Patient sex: M
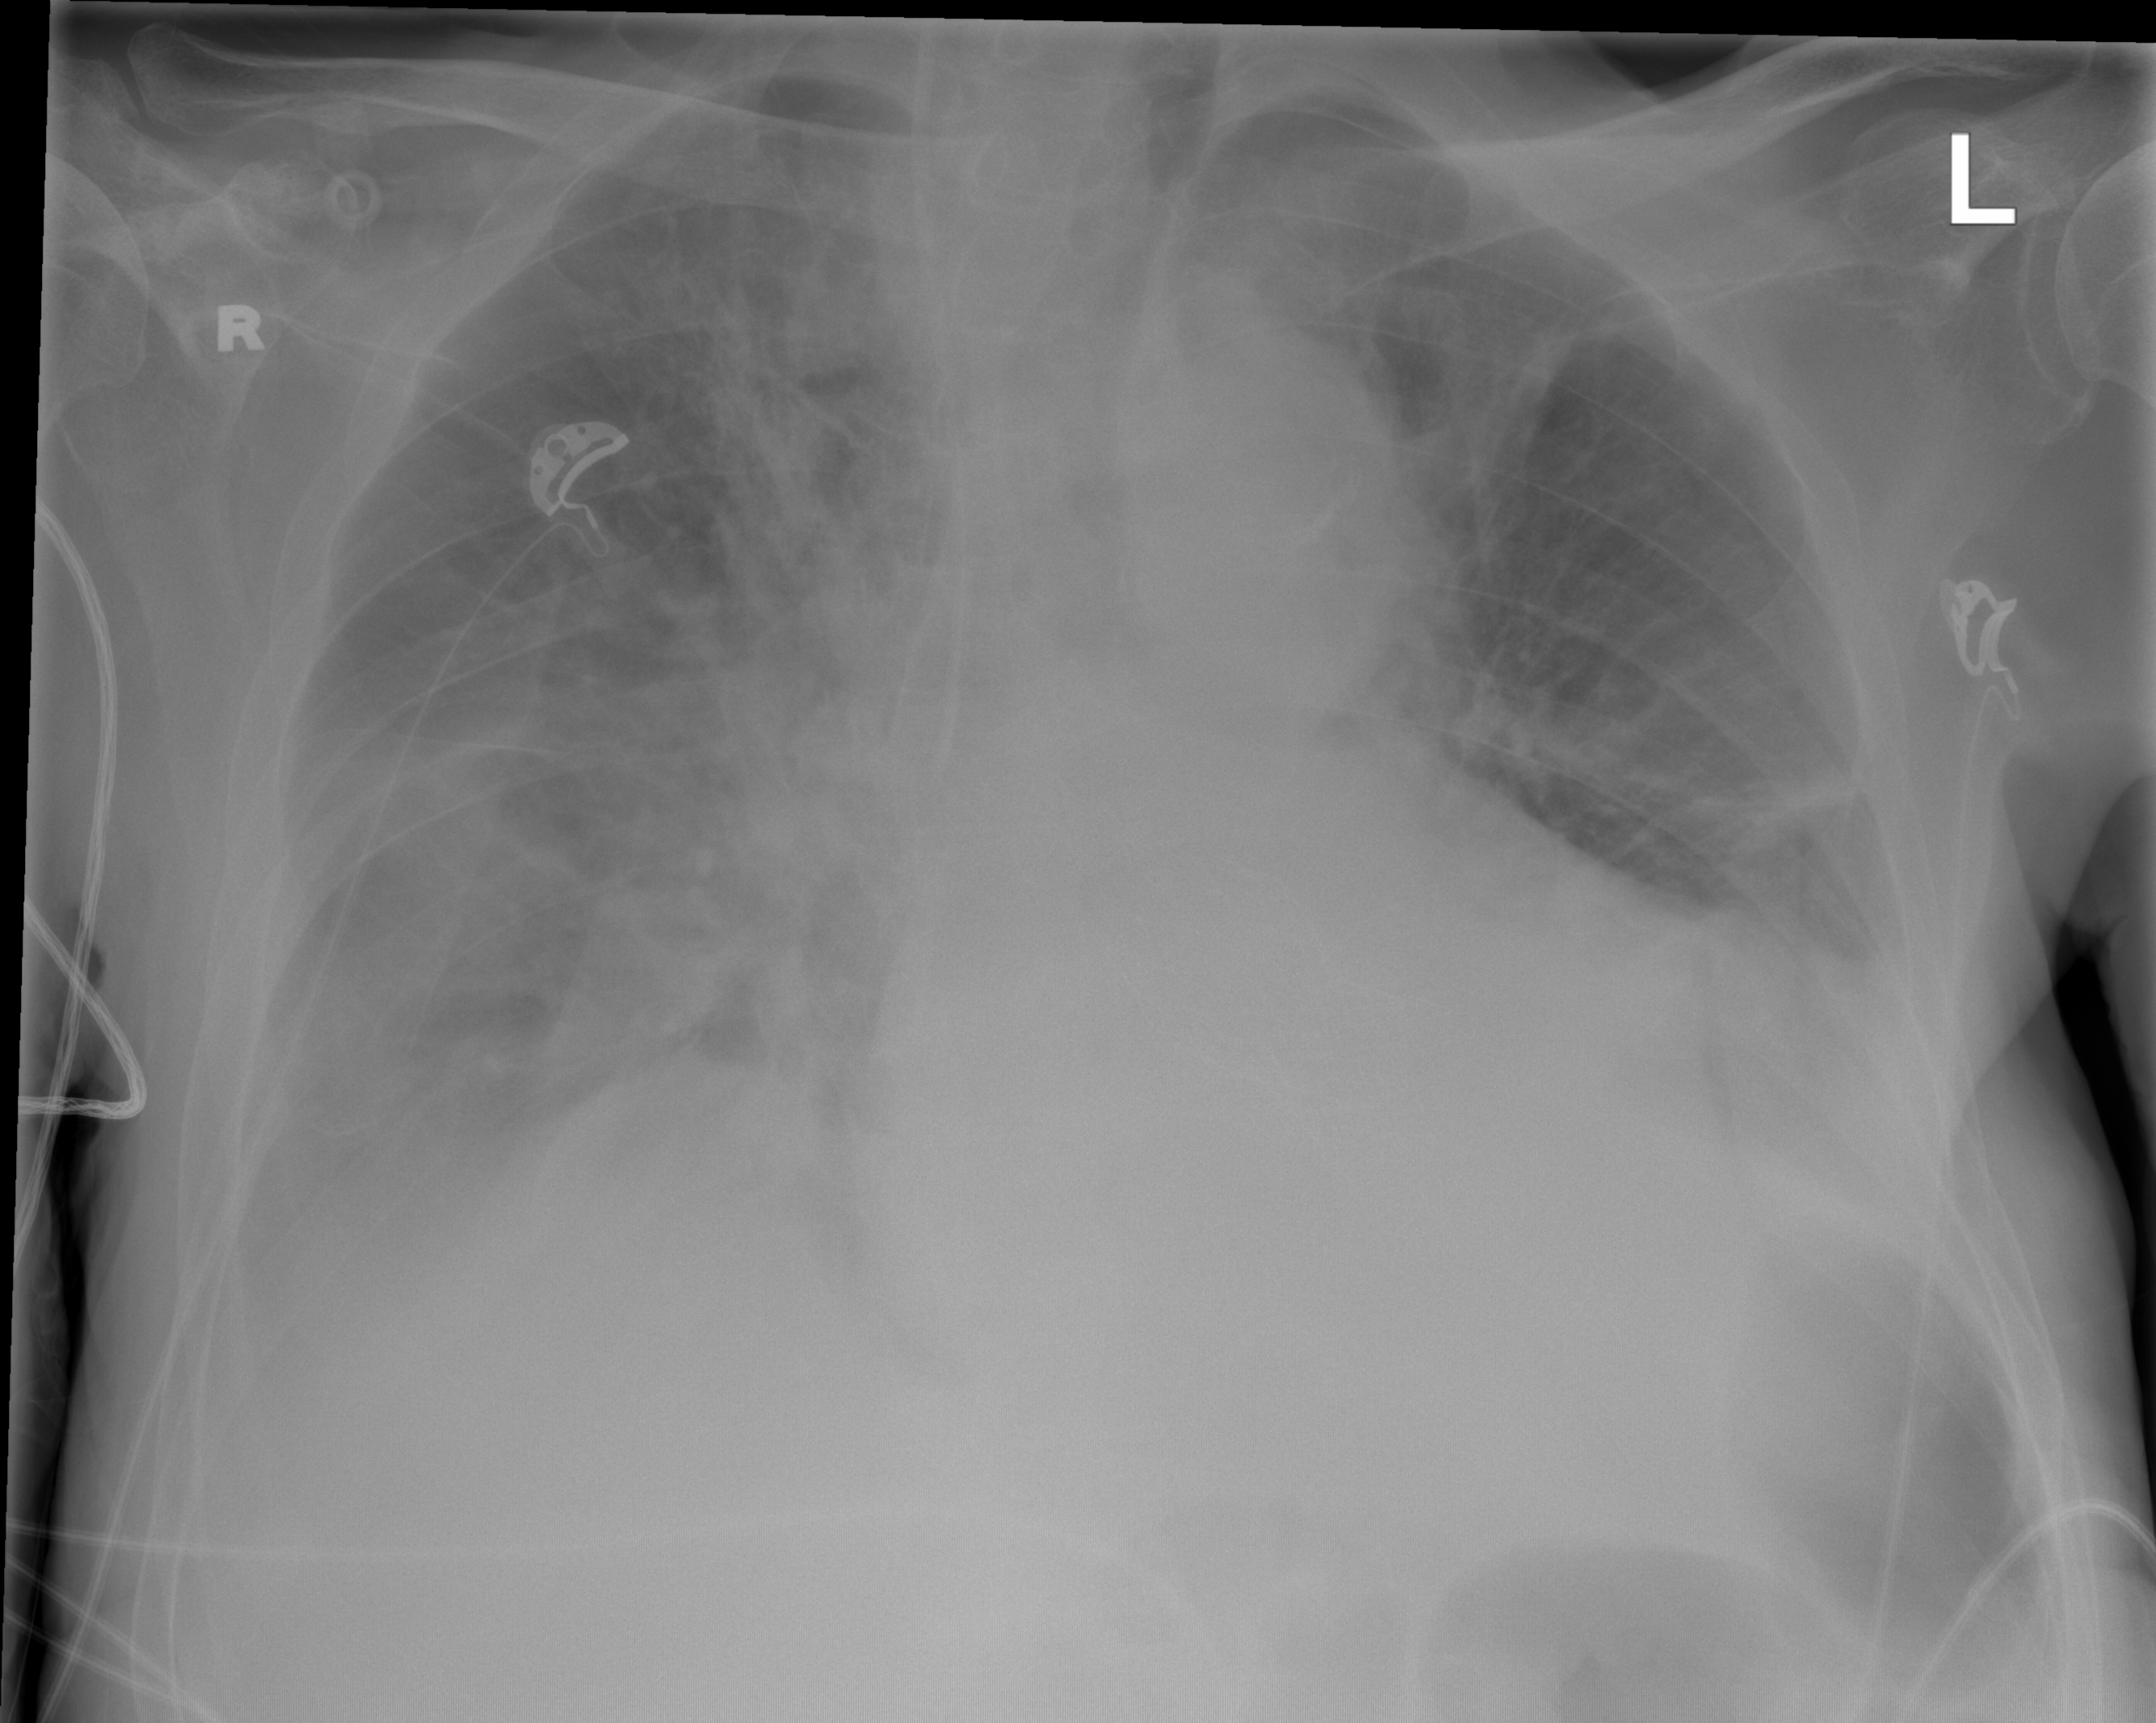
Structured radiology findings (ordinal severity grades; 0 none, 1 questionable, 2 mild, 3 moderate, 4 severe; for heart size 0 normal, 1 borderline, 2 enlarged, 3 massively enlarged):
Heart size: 2
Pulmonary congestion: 2
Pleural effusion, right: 2
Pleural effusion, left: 2
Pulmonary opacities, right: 3
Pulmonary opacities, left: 2
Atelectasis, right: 3
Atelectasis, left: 2